Interaction volume radius: 10 \u00c5
Interaction volume height: 20 \u00c5
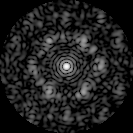
Disorder parameter: 0.6866